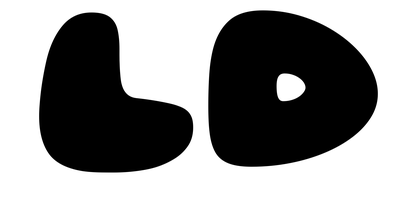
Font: Gluten_Black